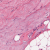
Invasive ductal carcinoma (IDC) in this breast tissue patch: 0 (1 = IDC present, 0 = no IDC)